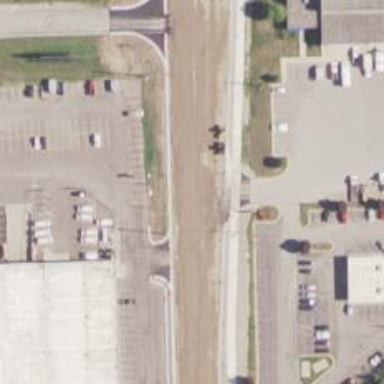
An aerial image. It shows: Tertiary road with asphalt surface.